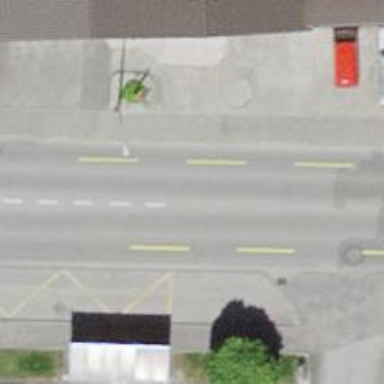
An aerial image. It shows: Bus stop with designated stop position for public transport.